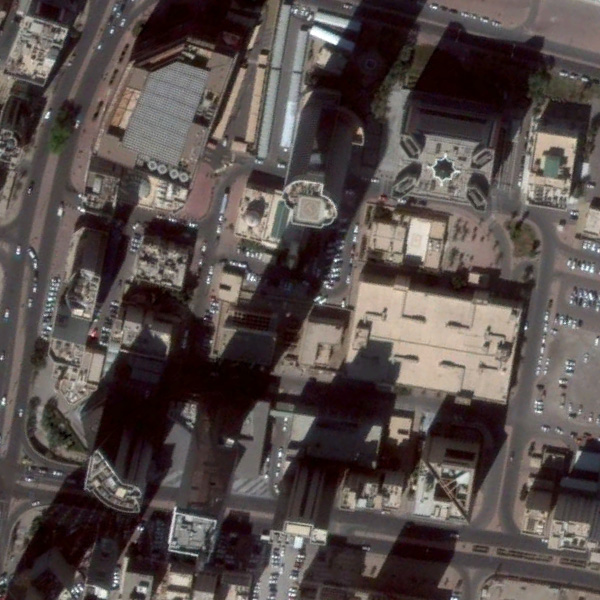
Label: Commercial